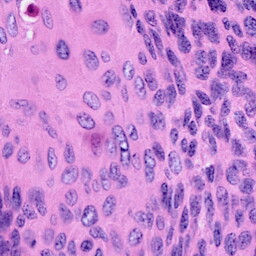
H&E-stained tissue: Cervix